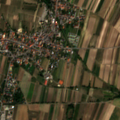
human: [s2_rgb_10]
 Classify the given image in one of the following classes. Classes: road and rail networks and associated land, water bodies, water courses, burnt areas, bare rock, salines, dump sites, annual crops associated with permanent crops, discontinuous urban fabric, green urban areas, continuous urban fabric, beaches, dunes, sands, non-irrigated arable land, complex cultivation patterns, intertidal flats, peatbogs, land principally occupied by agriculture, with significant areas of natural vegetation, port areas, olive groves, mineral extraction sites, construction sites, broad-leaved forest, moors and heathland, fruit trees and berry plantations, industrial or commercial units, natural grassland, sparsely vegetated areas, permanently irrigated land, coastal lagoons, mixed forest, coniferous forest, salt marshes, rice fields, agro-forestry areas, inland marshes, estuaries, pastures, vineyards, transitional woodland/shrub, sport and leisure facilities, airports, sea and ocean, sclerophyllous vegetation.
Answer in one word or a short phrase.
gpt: discontinuous urban fabric, non-irrigated arable land, vineyards, complex cultivation patterns